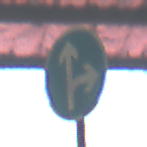
Verkehrszeichen: VorgeschriebeneFahrtrichtungGeradeausOderRechts
Umgebung: Roofed, Special
Tageszeit: MorningAfternoon
Wetter: NotSpecified
Licht: Artificial
Jahreszeit: NotSpecified
Kontrast: MediumContrast